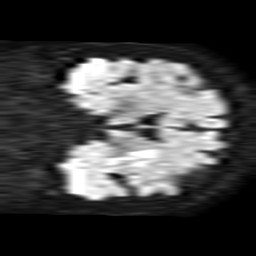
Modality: TRACE
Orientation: coronal
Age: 72
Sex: female
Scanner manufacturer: philips
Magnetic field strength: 1.5 T
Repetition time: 3.393 s
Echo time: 0.06922 s